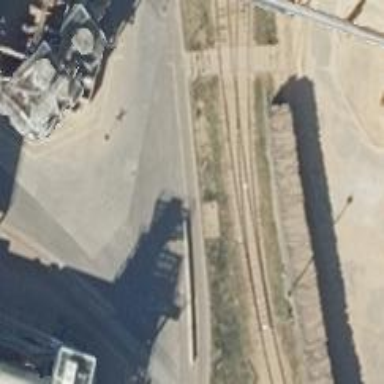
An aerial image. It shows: Railway switch.